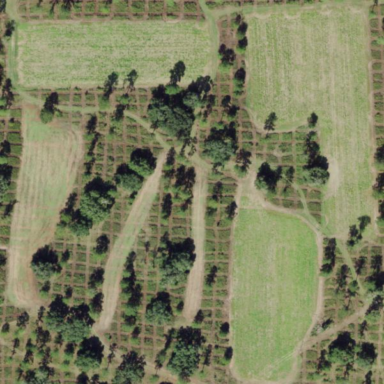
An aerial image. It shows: Orchard.